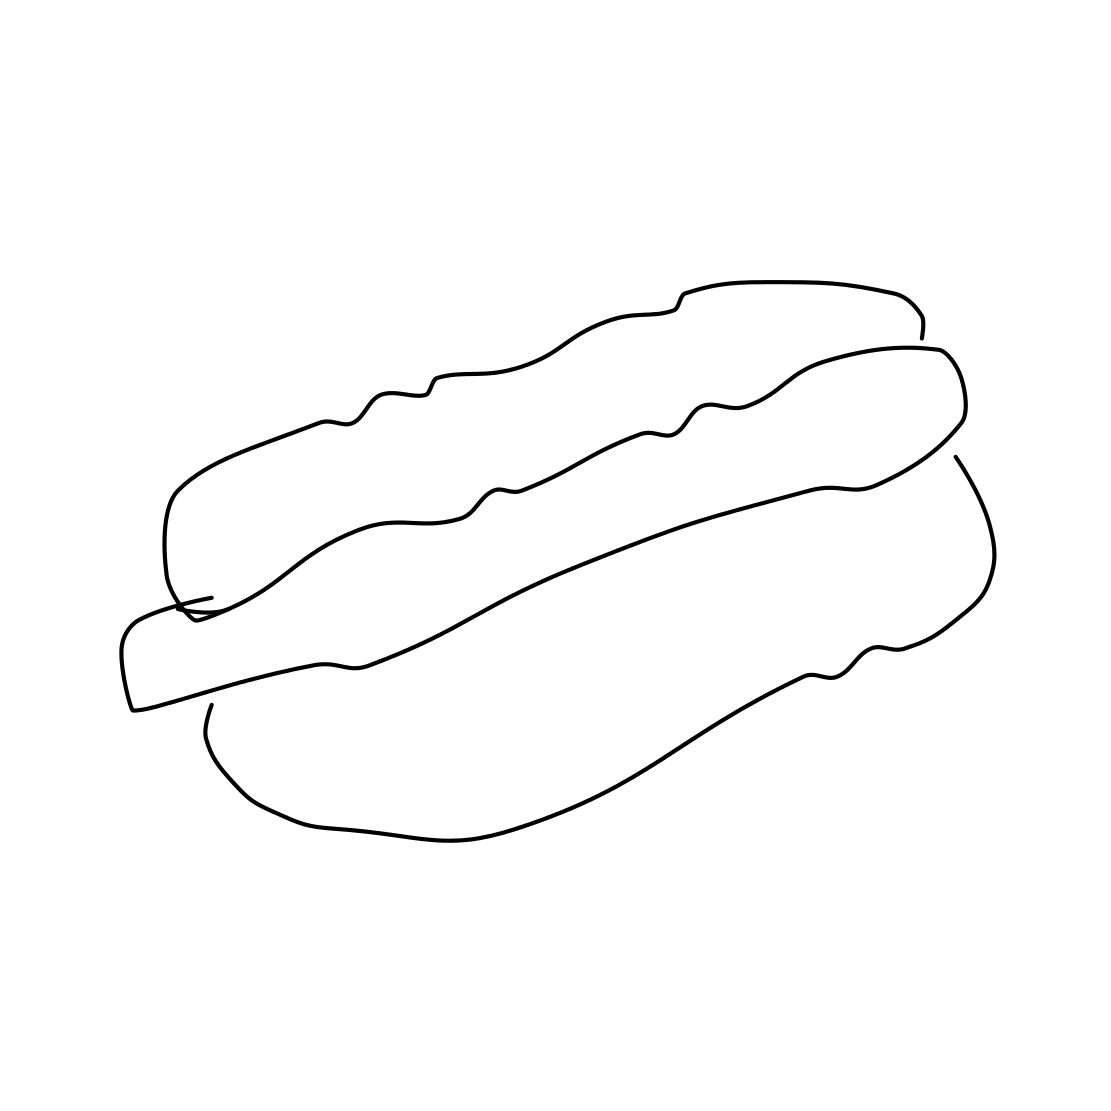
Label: hot-dog